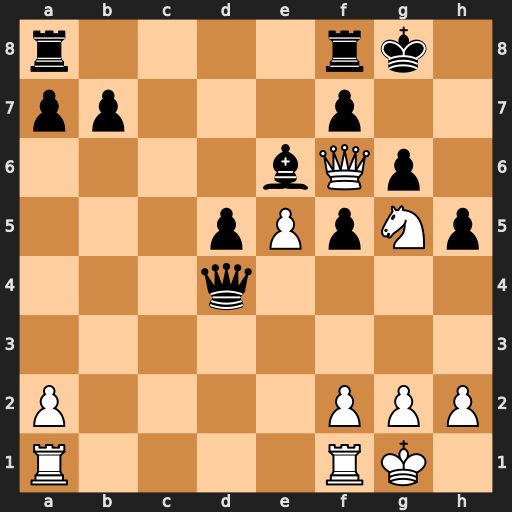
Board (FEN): r4rk1/pp3p2/4bQp1/3pPpNp/3q4/8/P4PPP/R4RK1
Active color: w
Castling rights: -
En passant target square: -
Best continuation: Nxe6 fxe6 Qxg6+